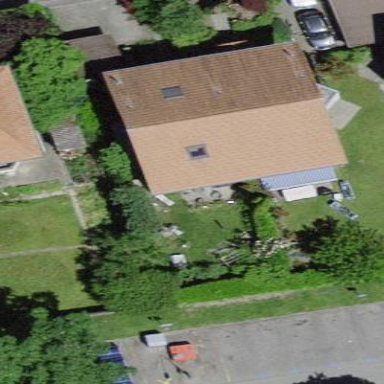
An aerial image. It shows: Building with gabled roof made of roof tiles.